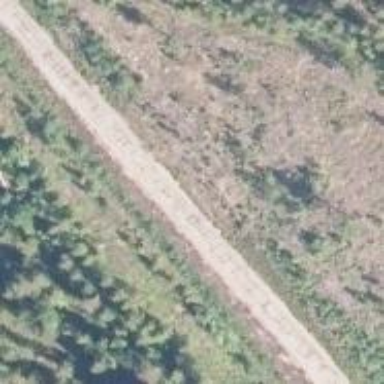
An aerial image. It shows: Railway track of B1 class.